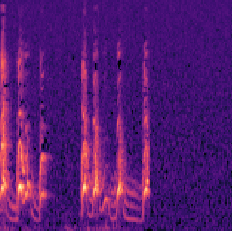
Sound class: Dog